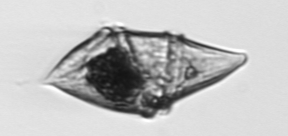
Label: Gyrodinium